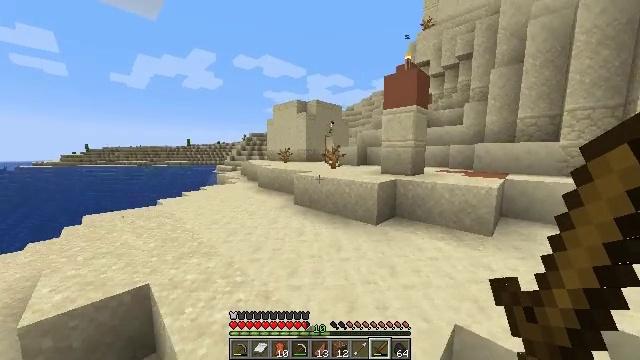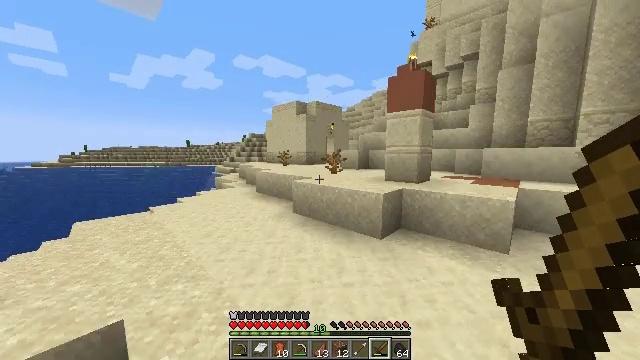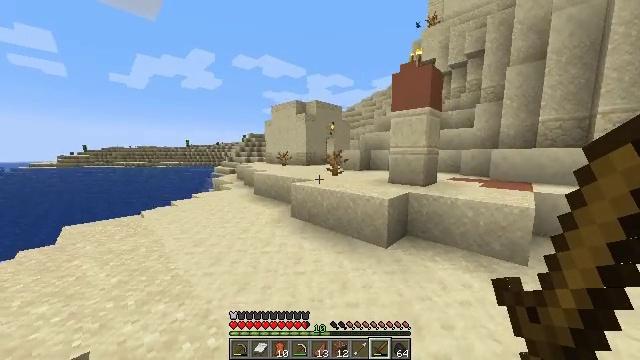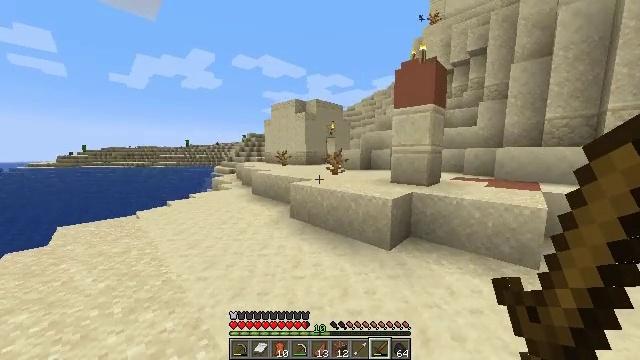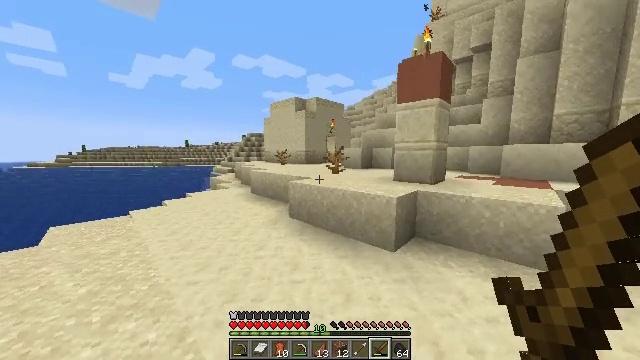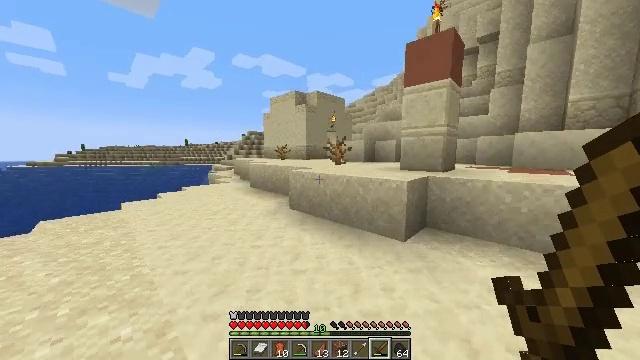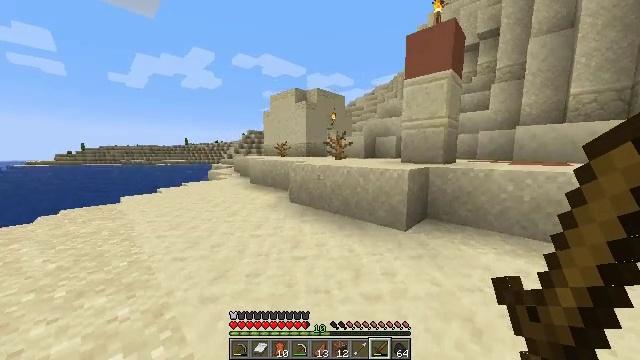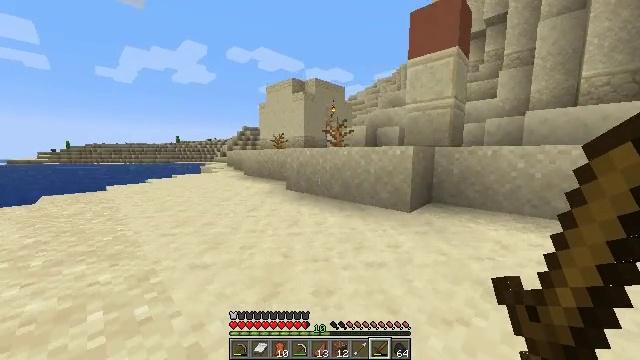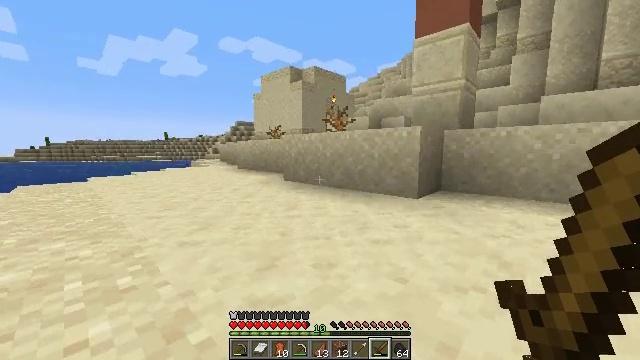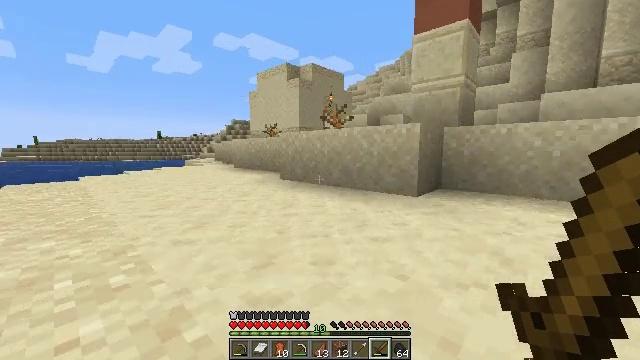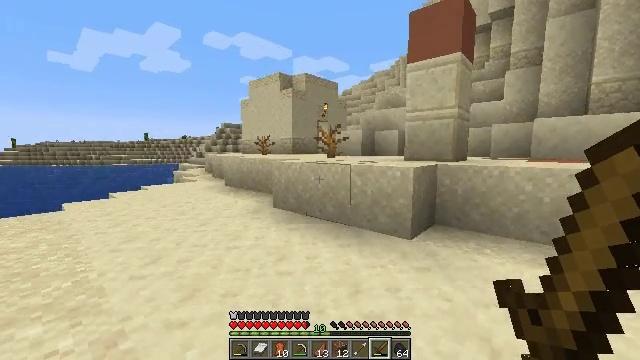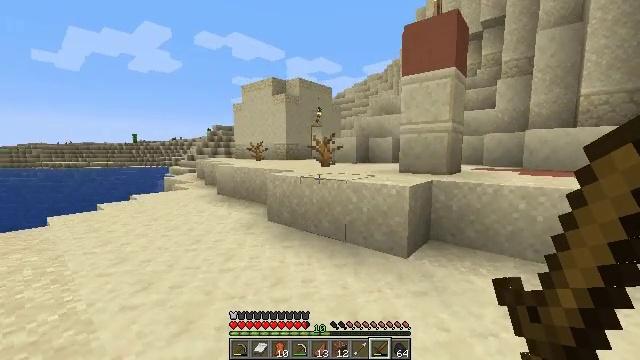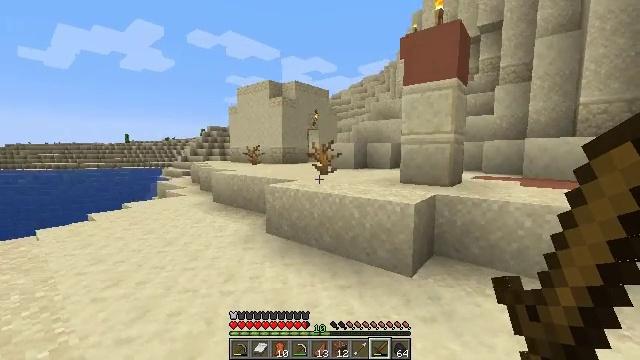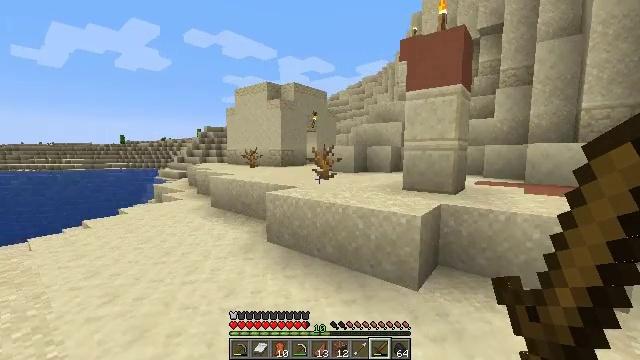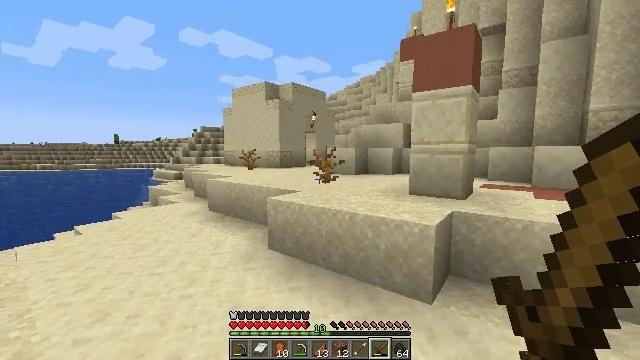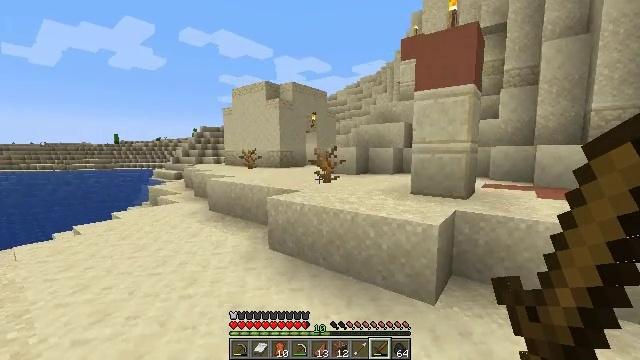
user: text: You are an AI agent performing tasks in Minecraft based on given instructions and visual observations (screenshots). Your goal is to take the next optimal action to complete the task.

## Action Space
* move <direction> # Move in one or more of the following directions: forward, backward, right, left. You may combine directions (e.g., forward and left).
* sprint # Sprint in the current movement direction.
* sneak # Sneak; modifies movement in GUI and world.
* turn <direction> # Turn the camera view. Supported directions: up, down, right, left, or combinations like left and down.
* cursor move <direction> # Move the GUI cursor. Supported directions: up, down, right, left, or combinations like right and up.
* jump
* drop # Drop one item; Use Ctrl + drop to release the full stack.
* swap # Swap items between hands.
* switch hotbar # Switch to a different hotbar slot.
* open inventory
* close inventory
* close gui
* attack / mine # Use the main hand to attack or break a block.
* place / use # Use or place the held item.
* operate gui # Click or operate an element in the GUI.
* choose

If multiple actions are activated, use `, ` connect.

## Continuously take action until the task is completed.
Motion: motion action
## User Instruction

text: Gather cactus by attacking it.
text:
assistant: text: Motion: move forward, jump
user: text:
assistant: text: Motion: move forward, jump
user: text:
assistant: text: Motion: move forward, jump
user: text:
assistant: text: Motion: move forward, jump
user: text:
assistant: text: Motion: move forward, jump
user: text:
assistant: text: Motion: move forward, sprint, jump
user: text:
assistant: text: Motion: move forward, sprint, jump
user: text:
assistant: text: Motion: move forward, sprint, jump
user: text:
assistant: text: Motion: move forward, sprint, jump
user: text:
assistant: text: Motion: move forward, turn right, jump
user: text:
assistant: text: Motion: move forward, turn right, jump
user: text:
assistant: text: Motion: move forward, turn right, jump
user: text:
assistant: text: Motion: move forward, jump
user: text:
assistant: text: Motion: move forward, jump
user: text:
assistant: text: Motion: move forward, jump
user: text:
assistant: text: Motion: move forward, sprint, jump
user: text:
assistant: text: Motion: move forward, sprint, jump
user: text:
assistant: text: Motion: move forward, sprint, jump
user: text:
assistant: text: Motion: move forward, sprint, jump
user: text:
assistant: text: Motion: move forward, turn right, jump
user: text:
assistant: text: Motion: move forward, jump
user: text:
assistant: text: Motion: move forward, jump
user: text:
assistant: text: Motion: move forward, turn right, jump
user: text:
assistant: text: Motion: move forward, turn right, jump
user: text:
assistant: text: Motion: move forward, jump
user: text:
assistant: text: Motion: move forward, turn right, jump
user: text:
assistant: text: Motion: move forward, turn right, jump
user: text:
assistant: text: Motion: move forward, jump
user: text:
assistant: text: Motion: move forward, turn right, jump
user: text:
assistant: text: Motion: move forward, sprint, jump